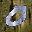
Label: 0